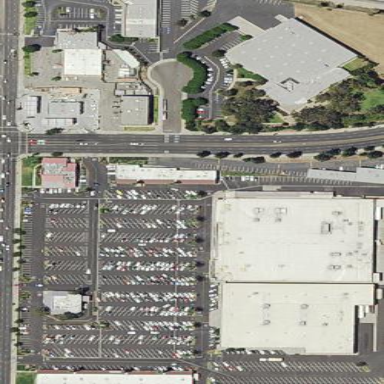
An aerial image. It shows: Retail area.